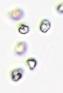
Label: Phaeocystis